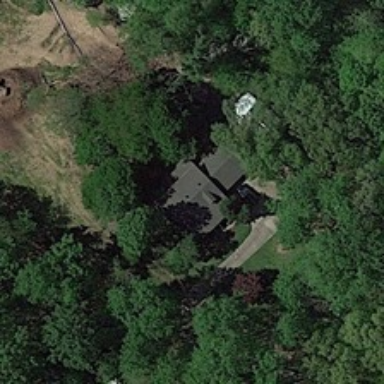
The roof of grey house is surrounded by trees .